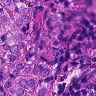
Metastatic tissue present: yes